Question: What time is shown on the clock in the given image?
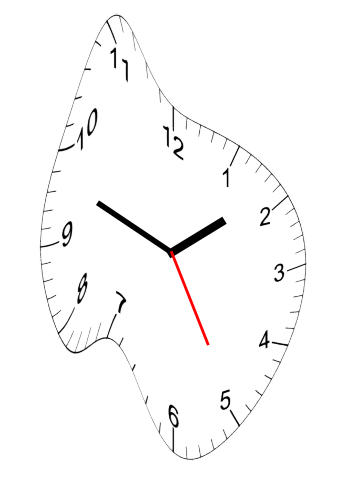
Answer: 01:48:25